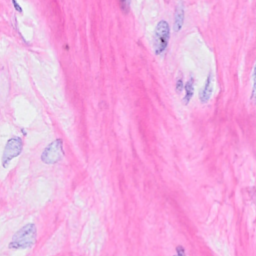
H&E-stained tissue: Breast